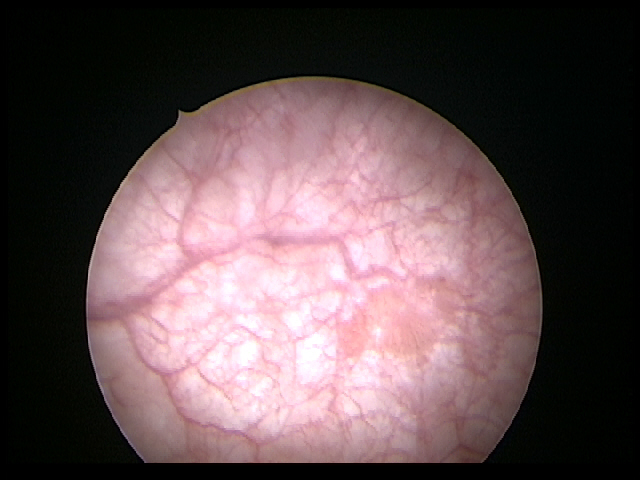
Modality: WLC
Class: Malignant
Subclass: LowGradePapillary
Lesion: L1
Stage: Ta
Morphology: Papillary
Bladder cancer association: Yes